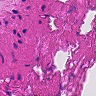
Metastatic tissue present: no